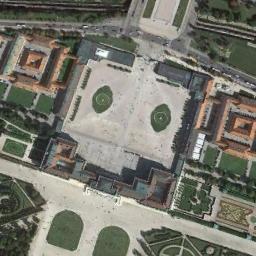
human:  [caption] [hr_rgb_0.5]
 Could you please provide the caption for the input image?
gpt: The palace has some brown palaces, Other palaces, Courtyard and a square .

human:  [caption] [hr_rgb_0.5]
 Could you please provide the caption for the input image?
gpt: One side of the palace is the road and the other side is lush woods .

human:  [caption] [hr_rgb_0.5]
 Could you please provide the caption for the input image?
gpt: The palace is on the grass next to some trees .

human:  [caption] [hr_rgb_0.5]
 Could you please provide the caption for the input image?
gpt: There are many trees of different sizes beside the palace .

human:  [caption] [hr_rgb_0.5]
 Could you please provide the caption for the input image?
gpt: There are some green lawns and brown buildings in the palace .